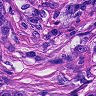
Metastatic tissue present: yes